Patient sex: F
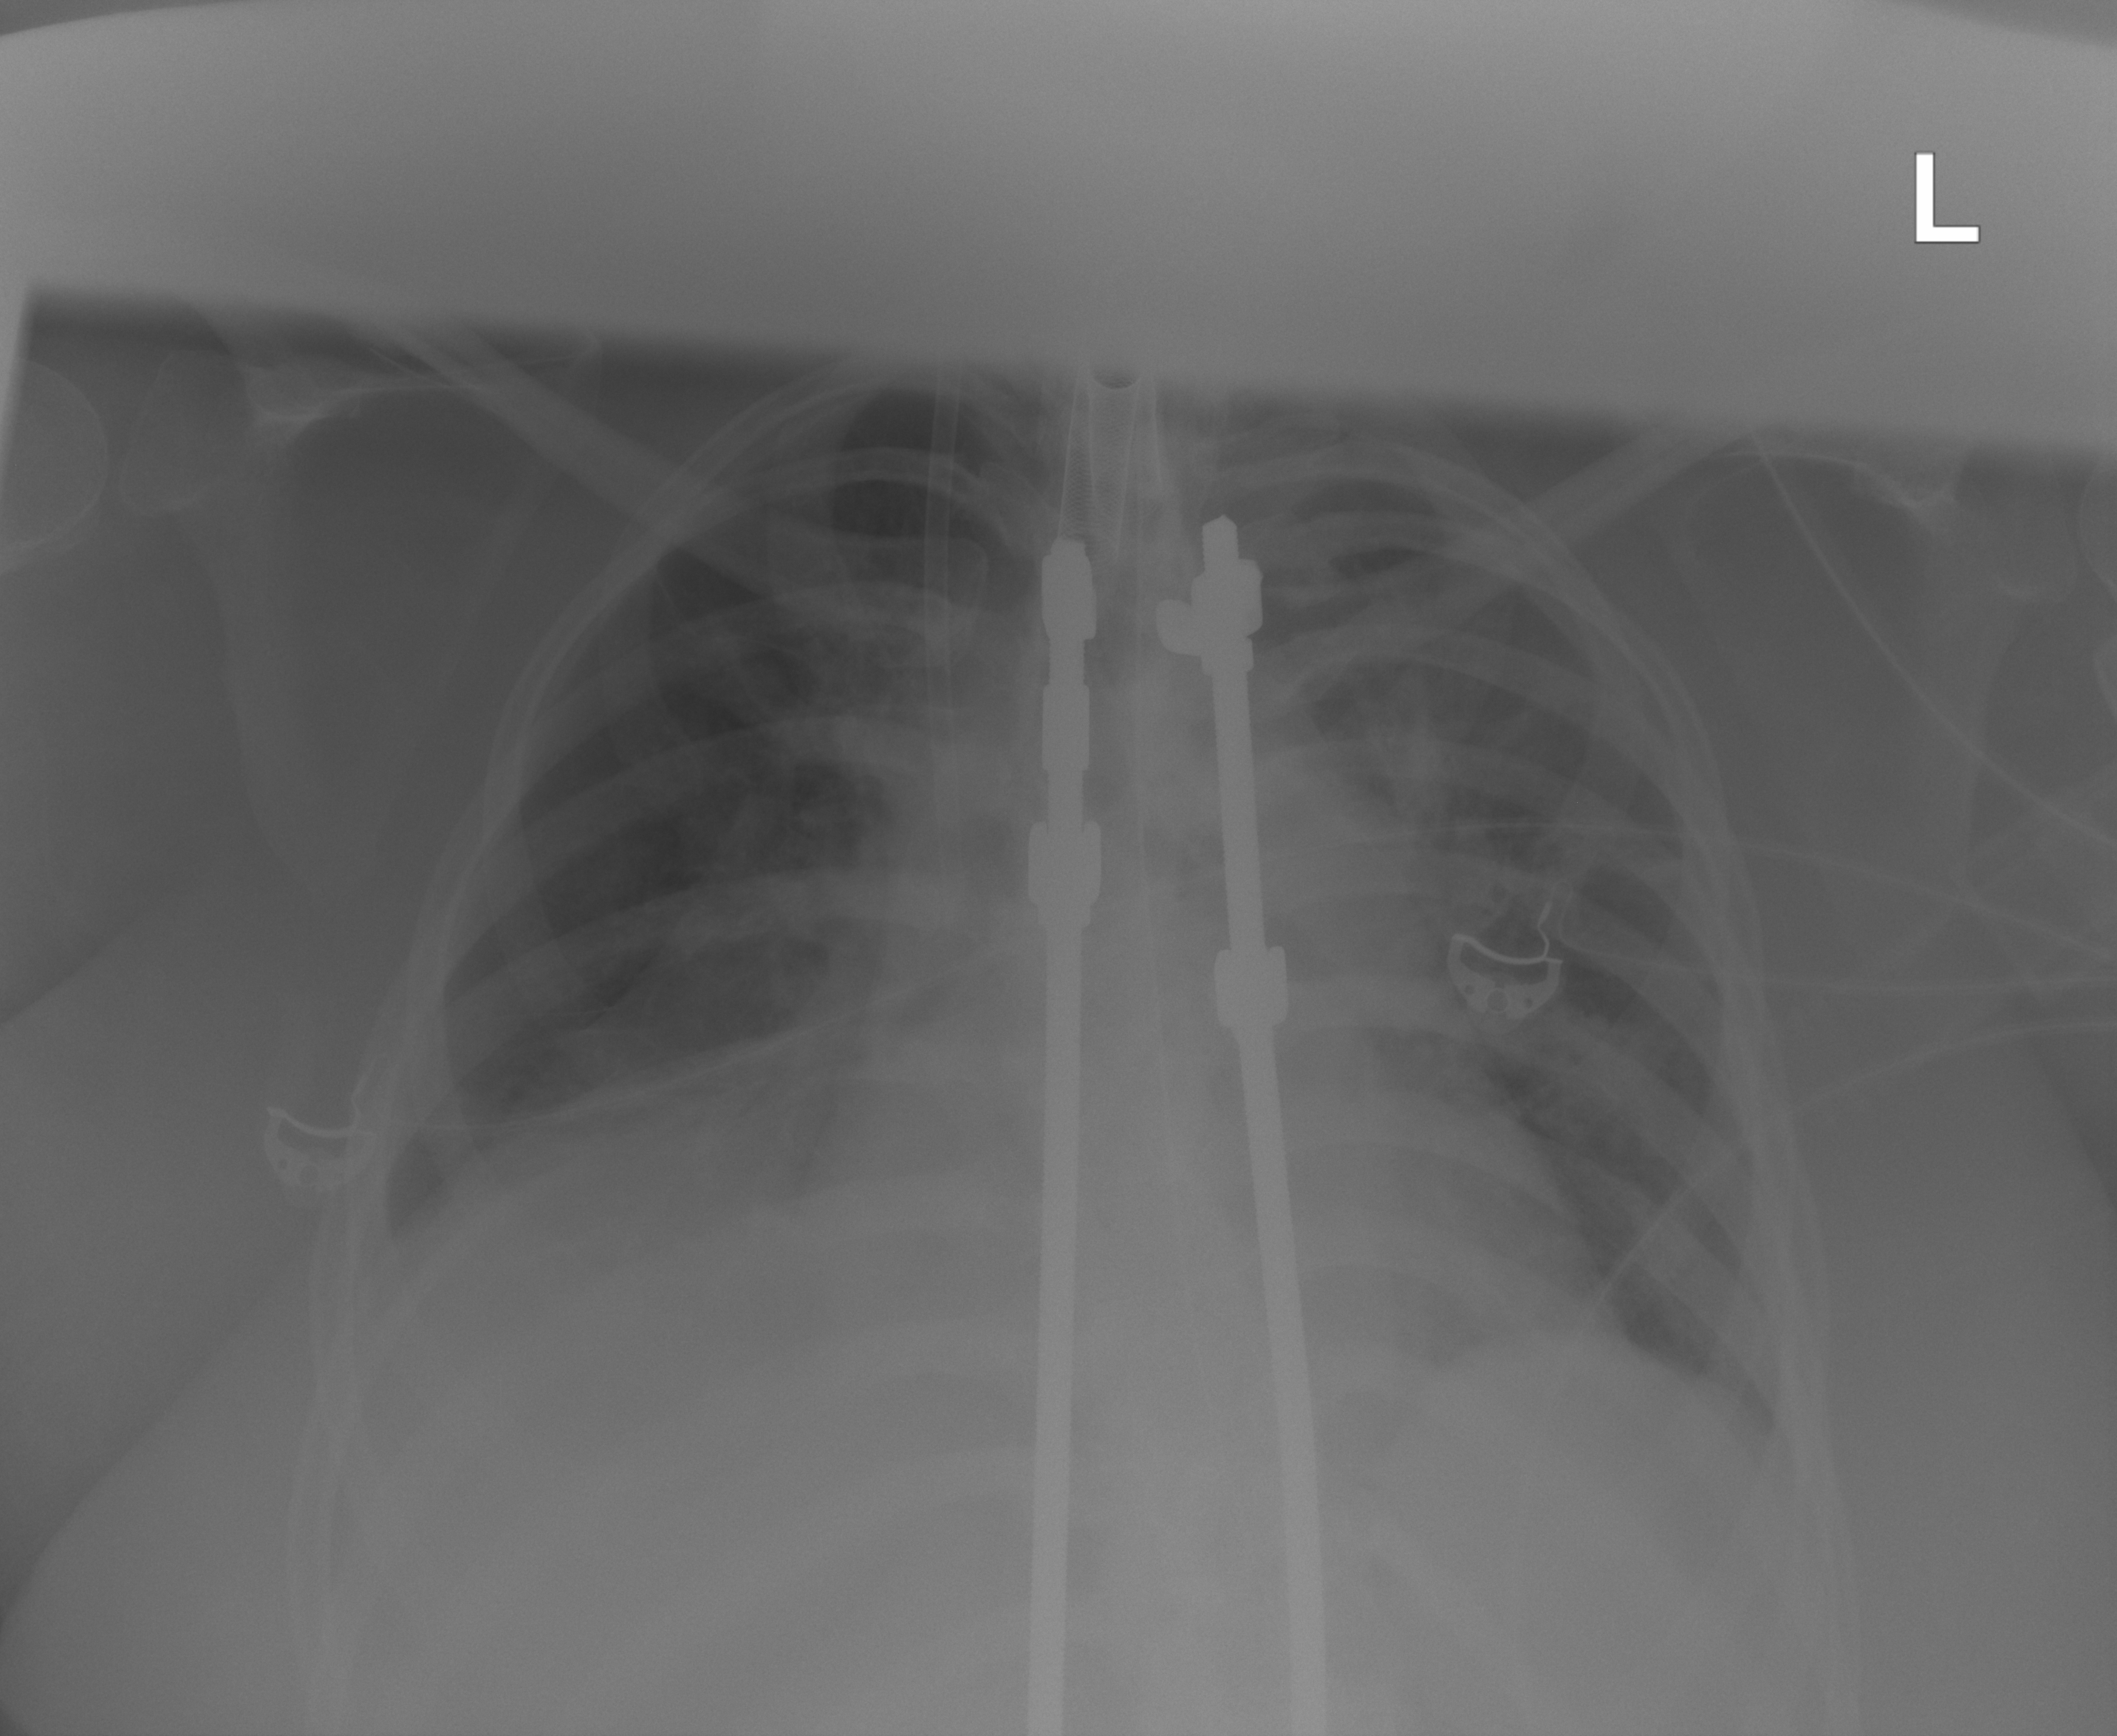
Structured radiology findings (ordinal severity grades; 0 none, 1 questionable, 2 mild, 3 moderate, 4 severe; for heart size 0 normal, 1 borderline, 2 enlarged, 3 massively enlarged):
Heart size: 2
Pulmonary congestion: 0
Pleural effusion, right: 0
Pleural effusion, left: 0
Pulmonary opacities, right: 0
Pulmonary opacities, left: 0
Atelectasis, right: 2
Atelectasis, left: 0